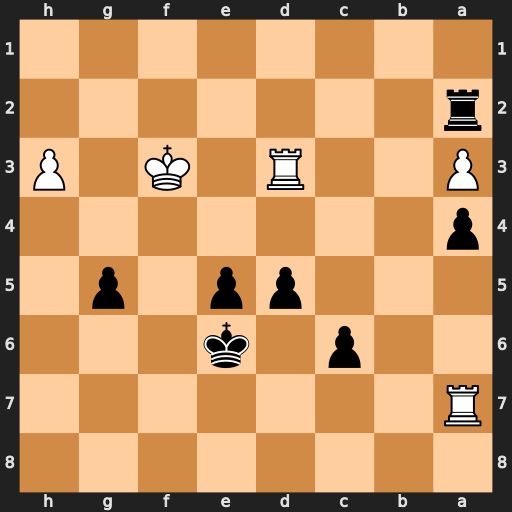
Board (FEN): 8/R7/2p1k3/3pp1p1/p7/P2R1K1P/r7/8
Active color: b
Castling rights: -
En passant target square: -
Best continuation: e4+ Ke3 exd3